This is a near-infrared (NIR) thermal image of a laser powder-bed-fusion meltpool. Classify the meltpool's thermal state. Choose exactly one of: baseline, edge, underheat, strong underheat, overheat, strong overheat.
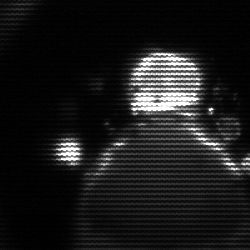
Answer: edge